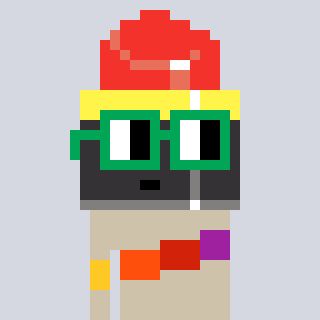
a pixel art character with square green glasses, a lipstick-shaped head and a bege-colored body on a cool background